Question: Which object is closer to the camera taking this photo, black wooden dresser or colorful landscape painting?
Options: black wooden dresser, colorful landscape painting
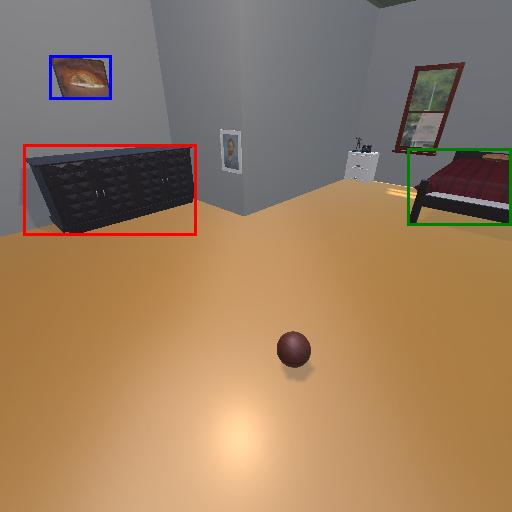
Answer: black wooden dresser